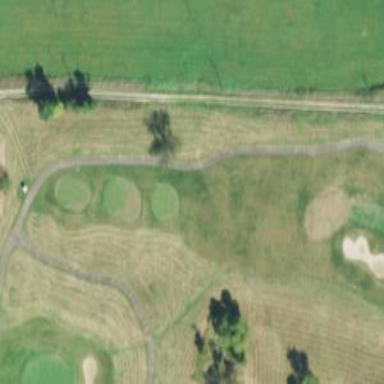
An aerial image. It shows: Golf tee.